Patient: sex M, age 34
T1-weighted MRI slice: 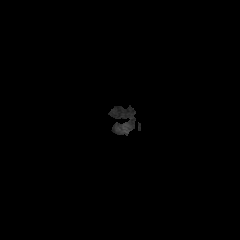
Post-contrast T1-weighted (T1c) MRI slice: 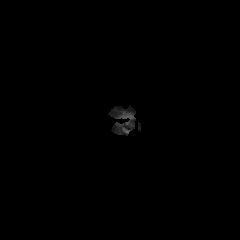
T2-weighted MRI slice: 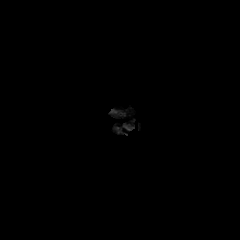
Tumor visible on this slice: no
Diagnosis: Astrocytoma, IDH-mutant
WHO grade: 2